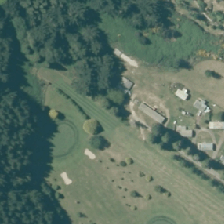
Land cover: urban_build_up